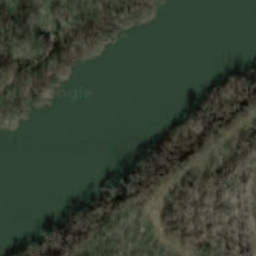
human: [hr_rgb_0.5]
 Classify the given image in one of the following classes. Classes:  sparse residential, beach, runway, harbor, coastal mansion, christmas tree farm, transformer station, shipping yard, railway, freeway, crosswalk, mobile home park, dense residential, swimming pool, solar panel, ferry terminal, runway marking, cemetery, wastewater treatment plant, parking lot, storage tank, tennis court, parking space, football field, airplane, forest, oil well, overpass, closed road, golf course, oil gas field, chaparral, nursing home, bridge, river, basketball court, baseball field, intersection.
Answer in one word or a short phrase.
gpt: river